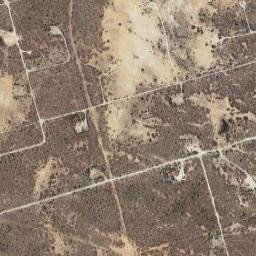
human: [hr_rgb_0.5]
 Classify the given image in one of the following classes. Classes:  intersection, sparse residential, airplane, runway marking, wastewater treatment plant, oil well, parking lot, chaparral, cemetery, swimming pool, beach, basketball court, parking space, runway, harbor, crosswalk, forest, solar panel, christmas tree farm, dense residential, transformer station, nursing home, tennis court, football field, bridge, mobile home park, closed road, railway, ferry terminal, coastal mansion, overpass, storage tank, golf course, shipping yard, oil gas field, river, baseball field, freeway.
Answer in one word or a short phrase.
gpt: oil gas field